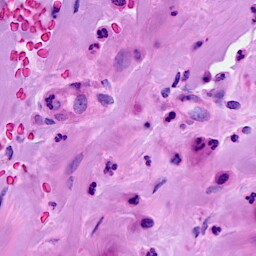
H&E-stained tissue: Breast